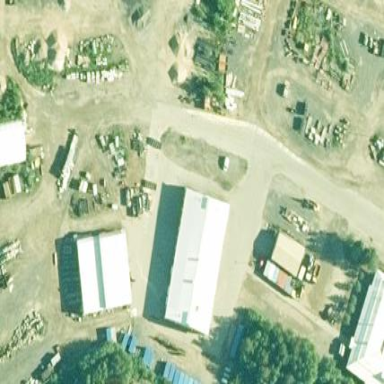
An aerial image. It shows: Industrial area surrounded by fence.